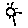
Label: sun